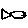
Label: fish